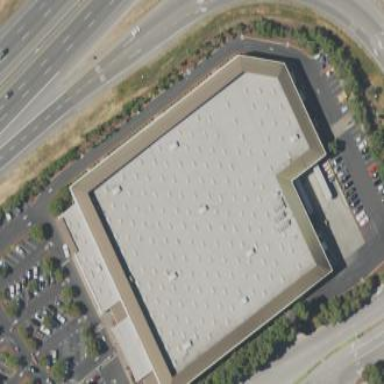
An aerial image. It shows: Retail building with wholesale shop.